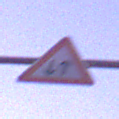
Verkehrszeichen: Gegenverkehr
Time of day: Dawn
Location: Outdoor (Nature)
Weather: PartlyCloudy
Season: NotSpecified
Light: Natural